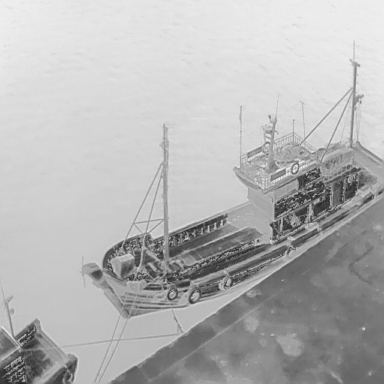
There are two bulk_carriers in the infrared image.